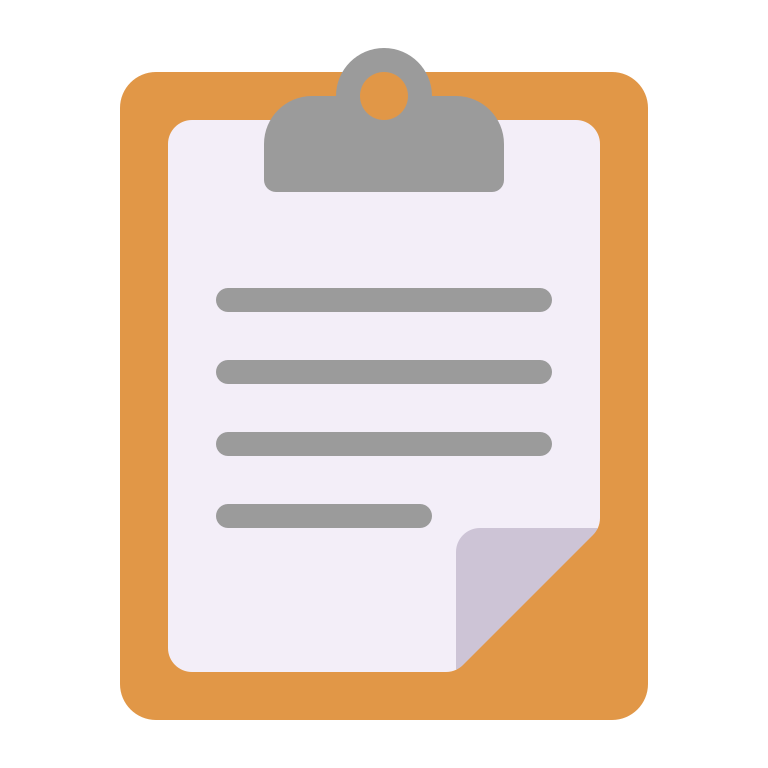
clipboard flat